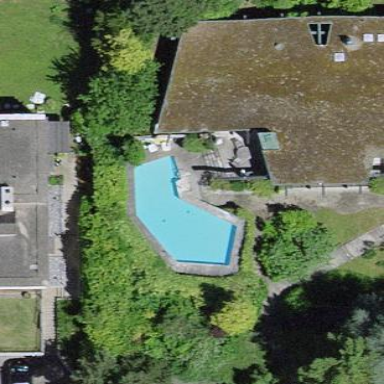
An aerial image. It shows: Swimming pool located in leisure land.